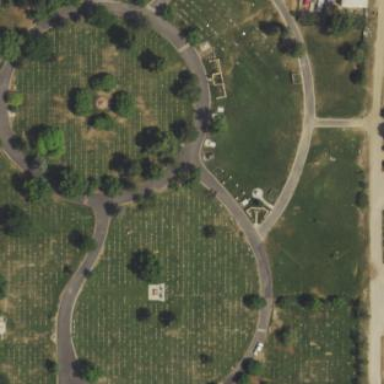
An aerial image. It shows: Cemetery.